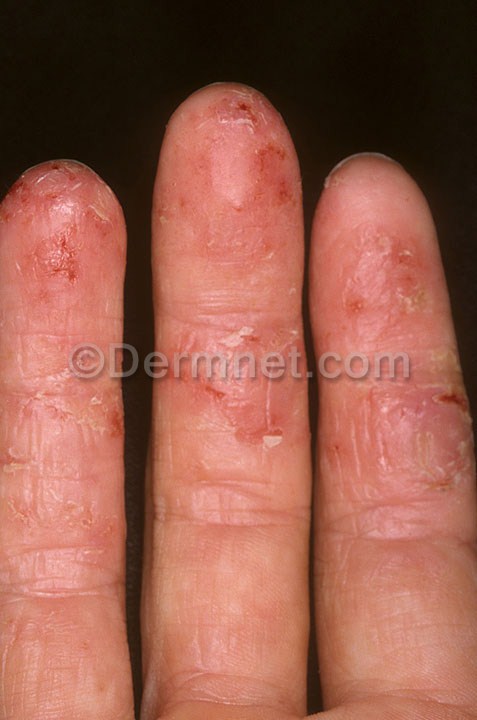
Disease: Eczema Photos